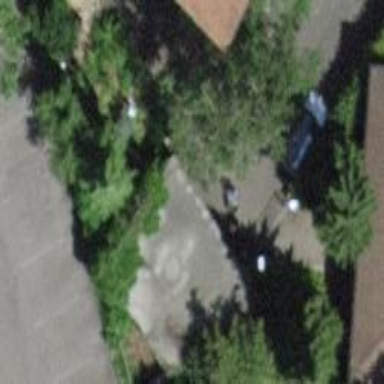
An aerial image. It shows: Group of garages.